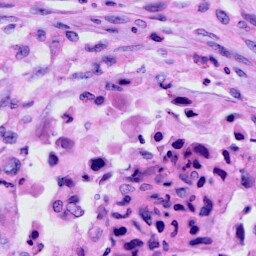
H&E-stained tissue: Cervix